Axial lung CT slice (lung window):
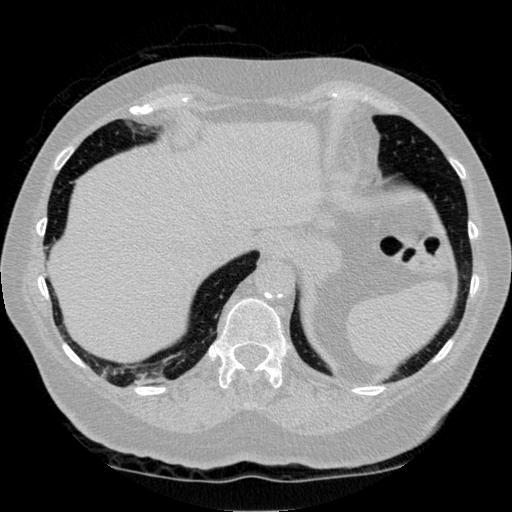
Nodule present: no